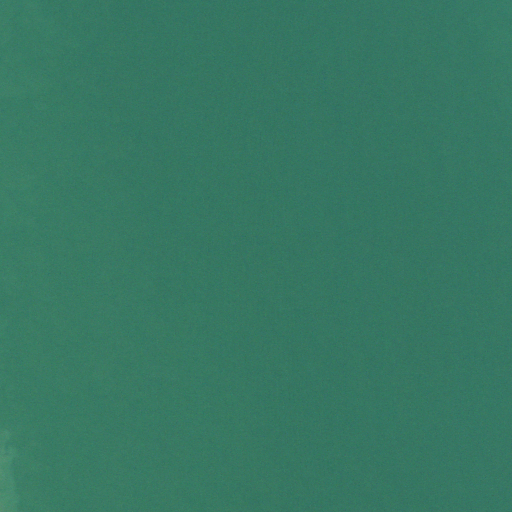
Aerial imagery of bar in Tennessee named Suck Bar containing only open water